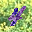
Label: 4